Question: I am trying to figure out how to make a form show up like is on the Paint.NET Program, like the History, Colors, Etc

Like where they fade out over where the painting is.
Is there any way that this can be done?
Any help would be appreciated.
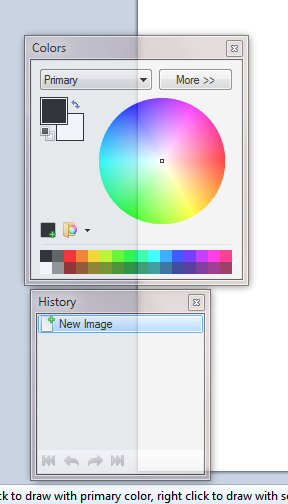
Answer: both Winforms 'Form' and WPF / Silverlight 'Window' have an 'Opacity' property. Set that to something below 1.